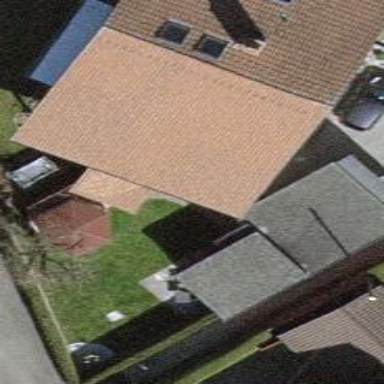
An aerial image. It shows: View of roof of building.